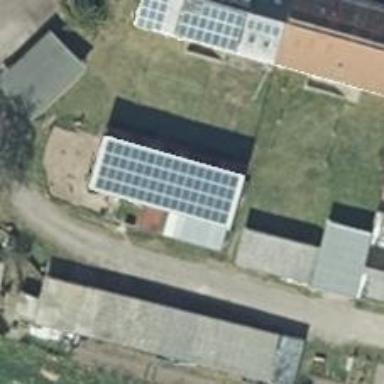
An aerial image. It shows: Solar photovoltaic panel generator producing electricity in small installation.